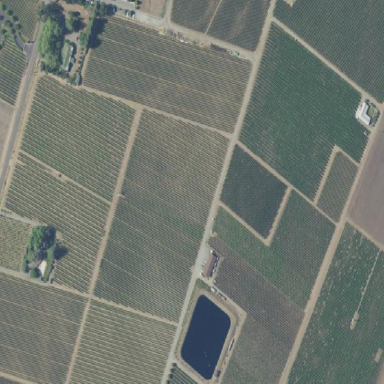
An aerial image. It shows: Vineyard growing wine grapes.